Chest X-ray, PA view. Patient: 37 years old, sex F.
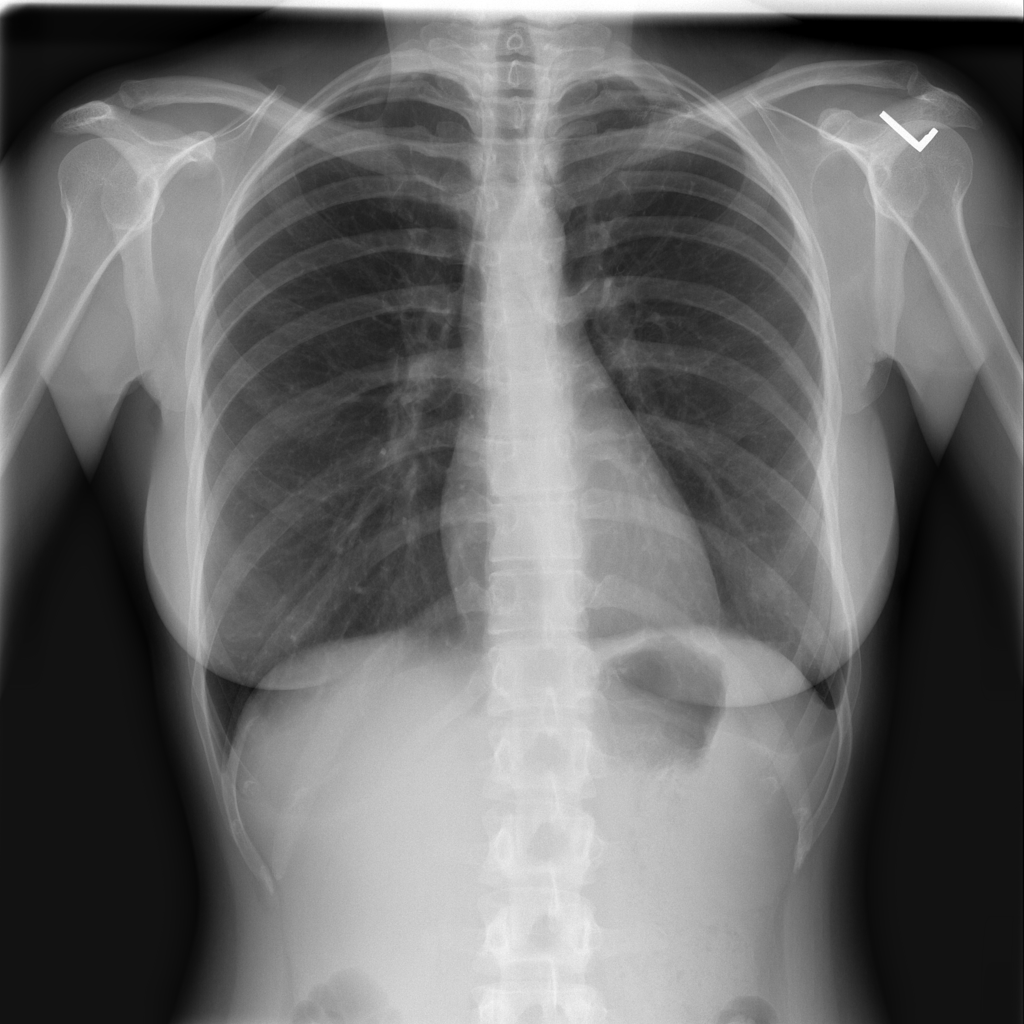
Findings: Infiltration